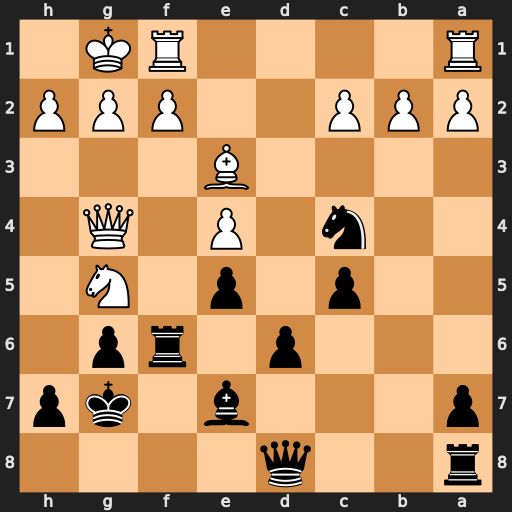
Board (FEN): r2q4/p3b1kp/3p1rp1/2p1p1N1/2n1P1Q1/4B3/PPP2PPP/R4RK1
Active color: b
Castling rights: -
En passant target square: -
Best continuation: Nxe3 Qh3 h6 Qxe3 hxg5